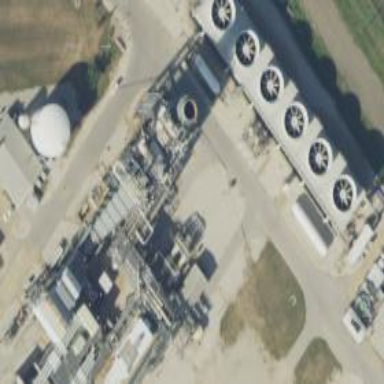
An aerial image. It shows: Gas turbine generator.